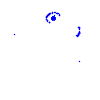
Particle: electron